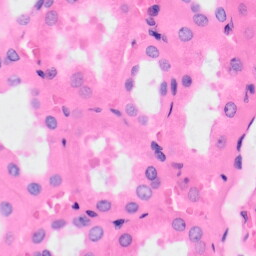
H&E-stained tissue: Kidney